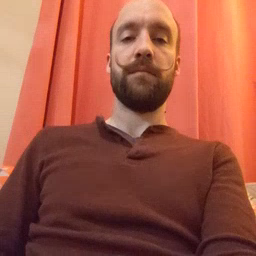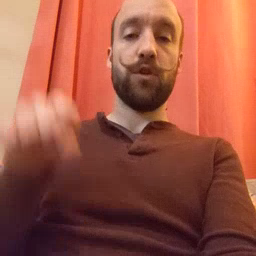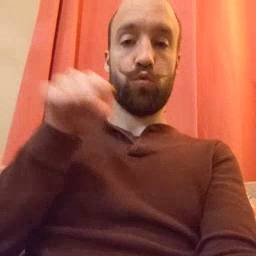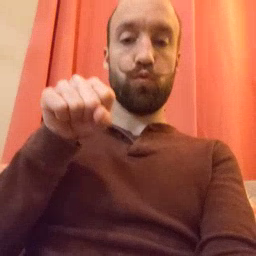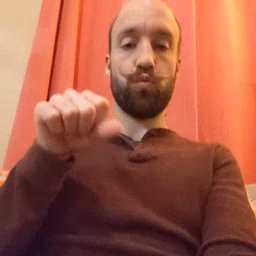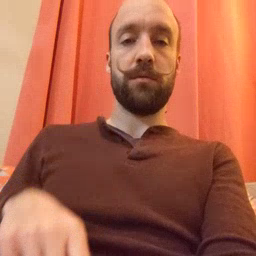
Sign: shoe